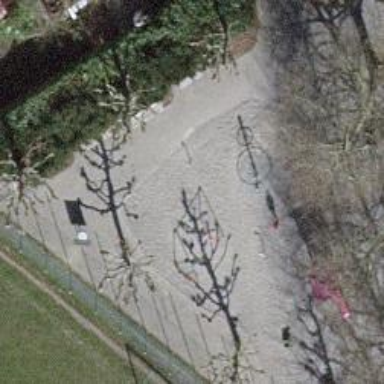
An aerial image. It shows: Playground area for leisure activities on the land.